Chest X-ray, AP view. Patient: 54 years old, sex F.
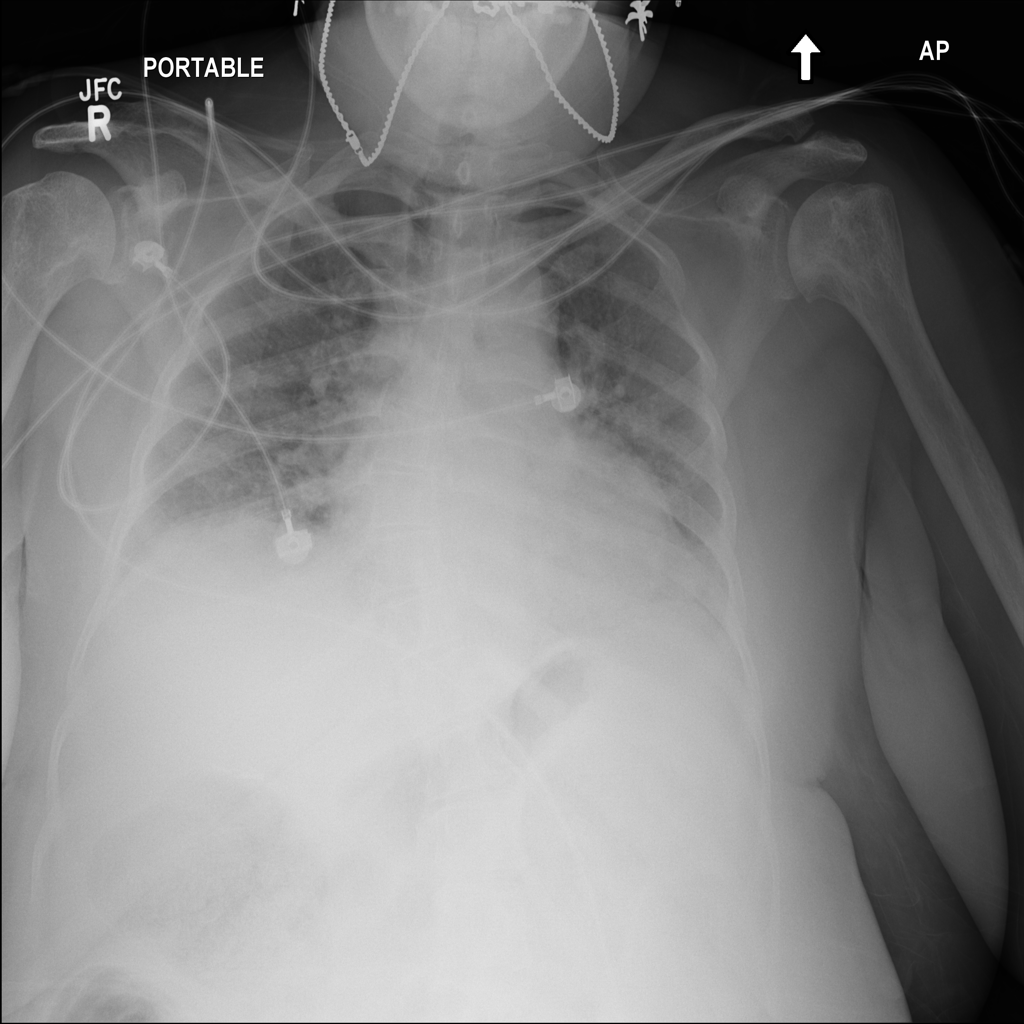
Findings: Cardiomegaly, Effusion